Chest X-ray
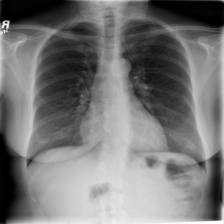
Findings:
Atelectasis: negative
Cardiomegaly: negative
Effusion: negative
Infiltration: negative
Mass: negative
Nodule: negative
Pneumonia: negative
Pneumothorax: negative
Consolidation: negative
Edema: negative
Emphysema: negative
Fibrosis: negative
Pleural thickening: negative
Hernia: negative